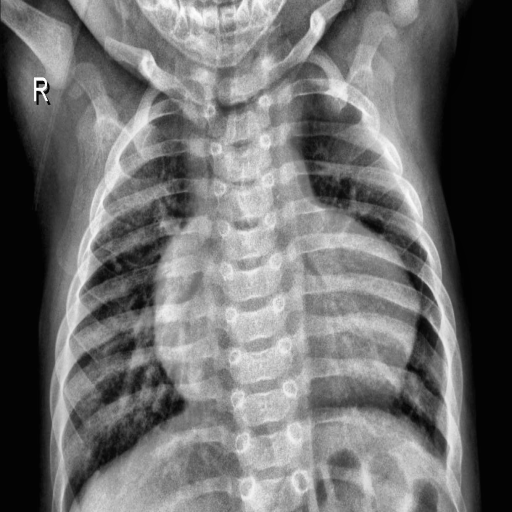
Finding: PNEUMONIA